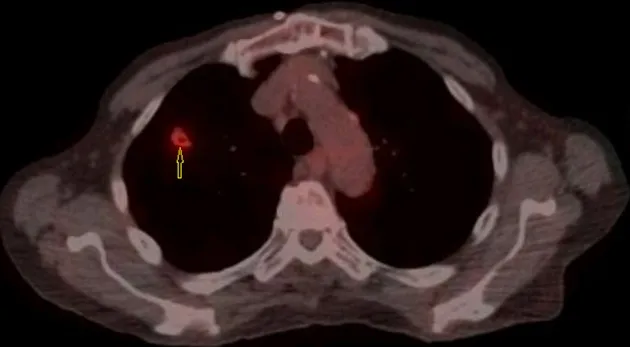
Positron emission tomography showing right upper lobe nodule with cavitation. Yellow arrow pointing to the cavity.
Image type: radiology (pet)